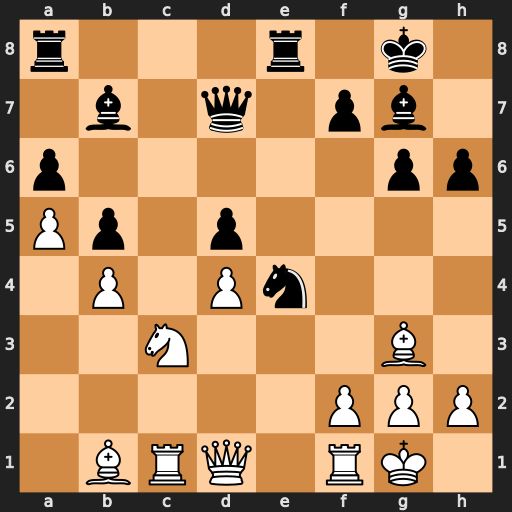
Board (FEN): r3r1k1/1b1q1pb1/p5pp/Pp1p4/1P1Pn3/2N3B1/5PPP/1BRQ1RK1
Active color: w
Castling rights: -
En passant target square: -
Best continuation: Nxe4 dxe4 Rc7